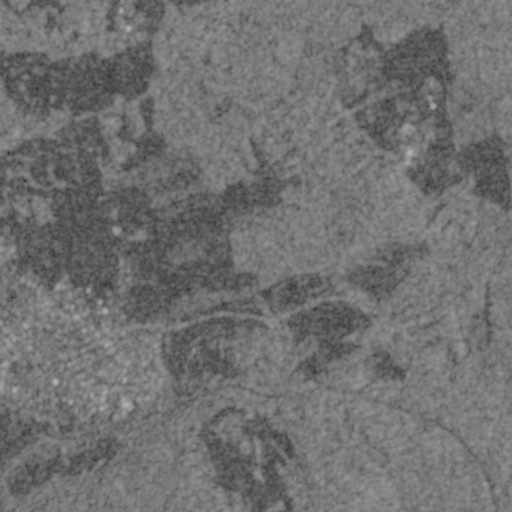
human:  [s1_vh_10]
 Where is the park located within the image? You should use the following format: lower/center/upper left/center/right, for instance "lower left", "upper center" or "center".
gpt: The park is located in the left of the image.
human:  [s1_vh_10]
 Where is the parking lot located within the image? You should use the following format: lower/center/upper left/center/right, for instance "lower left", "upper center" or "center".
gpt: The parking lot is located in the left of the image.
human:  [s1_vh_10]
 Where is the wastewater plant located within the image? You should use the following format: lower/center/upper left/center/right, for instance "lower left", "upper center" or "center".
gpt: The wastewater plant is located in the center left of the image.
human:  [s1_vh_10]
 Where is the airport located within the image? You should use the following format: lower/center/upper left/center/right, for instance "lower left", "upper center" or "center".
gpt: There is no airport in the image.

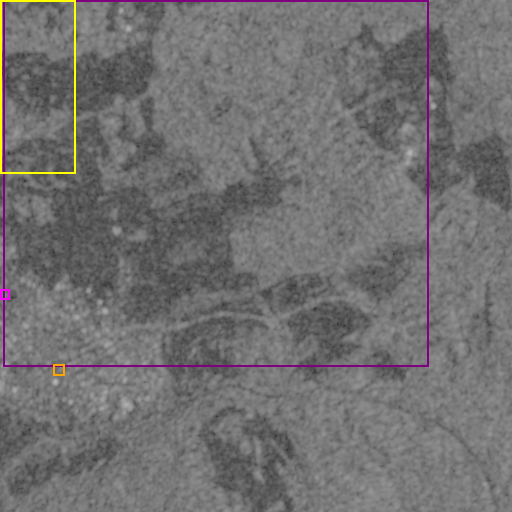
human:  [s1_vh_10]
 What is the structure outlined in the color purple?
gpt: The structure outlined in purple is a crop field.
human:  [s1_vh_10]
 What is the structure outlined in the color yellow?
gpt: The structure outlined in yellow is a park.
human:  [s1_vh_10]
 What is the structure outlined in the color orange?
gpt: The structure outlined in orange is a parking lot.
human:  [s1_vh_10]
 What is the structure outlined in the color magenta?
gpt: The structure outlined in magenta is a wastewater plant.
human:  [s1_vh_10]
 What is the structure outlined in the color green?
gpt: There is no green outline.